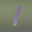
Label: 1